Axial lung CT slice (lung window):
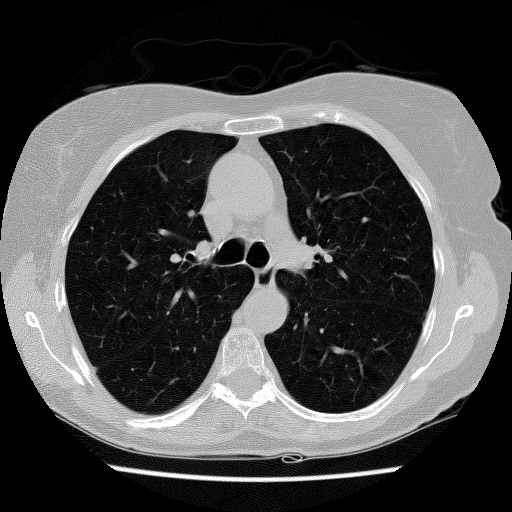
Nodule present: no